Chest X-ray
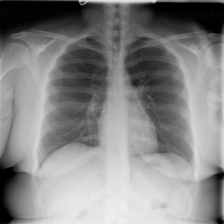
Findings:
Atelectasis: negative
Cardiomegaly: negative
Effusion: negative
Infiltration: negative
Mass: negative
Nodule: negative
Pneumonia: negative
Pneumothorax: negative
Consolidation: negative
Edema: negative
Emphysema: negative
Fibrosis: negative
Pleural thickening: negative
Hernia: negative